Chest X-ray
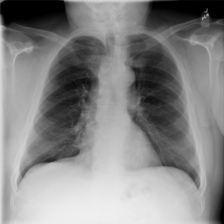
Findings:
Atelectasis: negative
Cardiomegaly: negative
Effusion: negative
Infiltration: negative
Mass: negative
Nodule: negative
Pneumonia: negative
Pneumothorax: negative
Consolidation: negative
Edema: negative
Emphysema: positive
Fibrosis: negative
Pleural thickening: negative
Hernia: negative